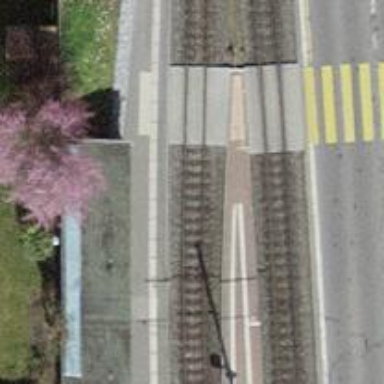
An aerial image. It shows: Railway crossing.